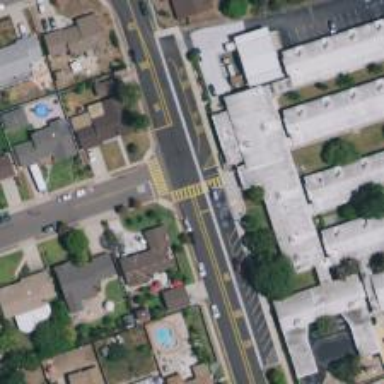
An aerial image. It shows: Marked road crossing.